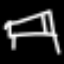
Label: bed